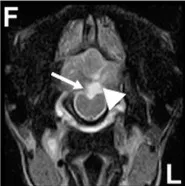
Magnetic resonance T2-weighted images of Cases 1-3. Transverse. Images are shown. The nodulus and ventral uvula of the cerebellum (arrow) are absent in all cases. The caudal fossa (red arrows) is reduced in size, indicating hypoplasia in all cases. There is also partial absence of the left cerebellar hemisphere (arrowhead) in Case 2 (E,F).
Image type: radiology (mri)